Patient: sex F, age 35
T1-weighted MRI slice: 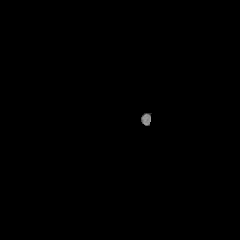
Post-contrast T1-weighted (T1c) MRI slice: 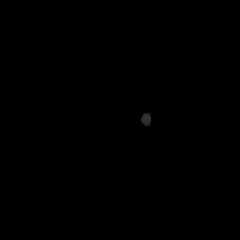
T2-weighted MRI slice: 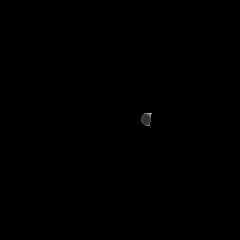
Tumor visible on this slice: no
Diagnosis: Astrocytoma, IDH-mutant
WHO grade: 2